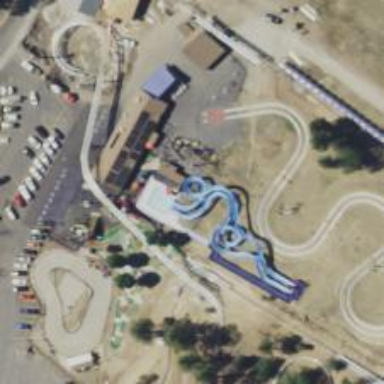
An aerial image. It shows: Water slide attraction.